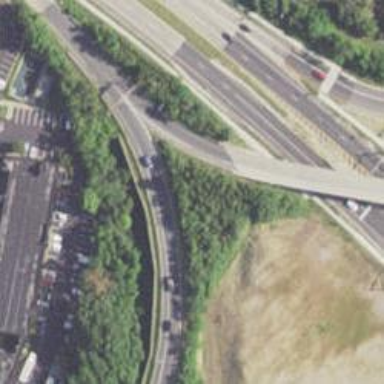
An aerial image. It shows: Motorway link.